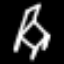
Label: chair